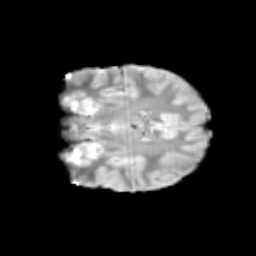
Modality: T2w
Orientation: coronal
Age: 9
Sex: female
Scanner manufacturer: siemens
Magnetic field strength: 3 T
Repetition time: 3.8 s
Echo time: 0.07 s